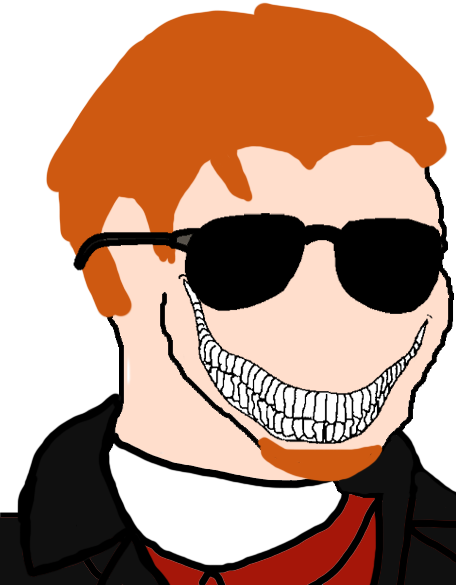
Label: 5_Oomer